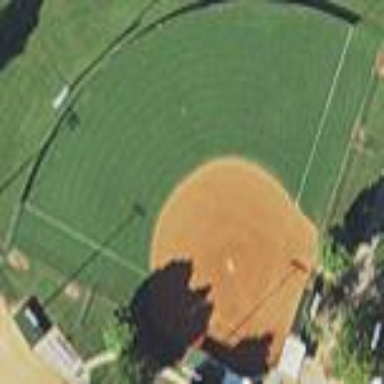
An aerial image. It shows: Baseball pitch for leisure land activities.